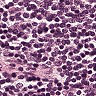
Metastatic tissue present: no